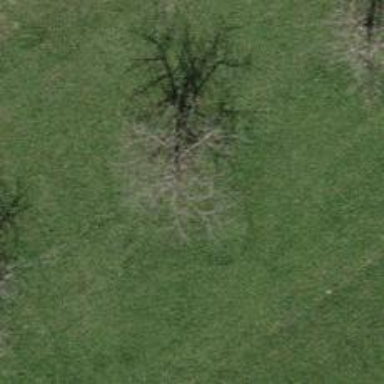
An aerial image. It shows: Single tag "natural: tree."